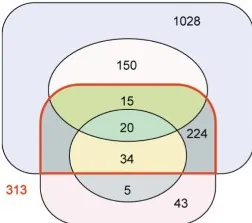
The correlation between the original protein expression profile of CSF and serum samples in 8 COVID-19 patients and Volcano Plots relevant to different subgroup comparisons. (A) Venn diagrams showing the number of all proteins identified and quantified by proteomics in CSF and serum of 8 COVID-19 patients and their intersections with DEPs generated in different comparison patterns.
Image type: chart (chart)